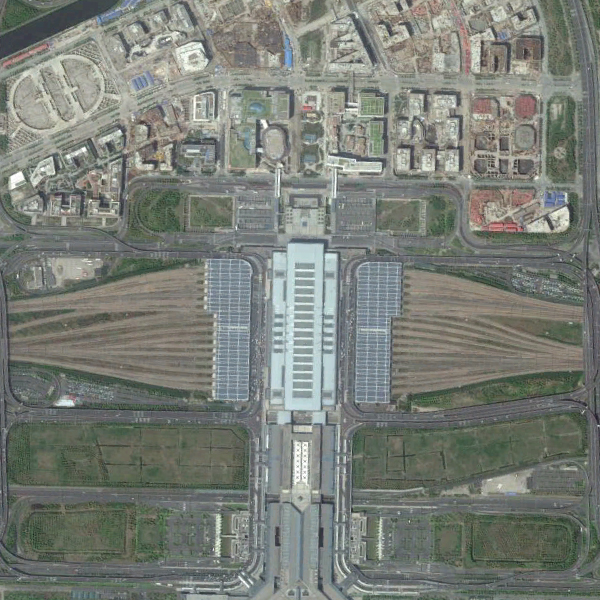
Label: RailwayStation